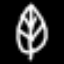
Label: leaf